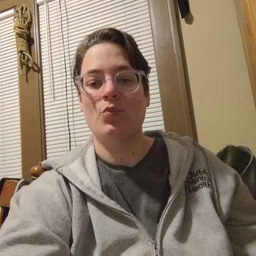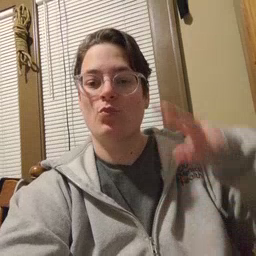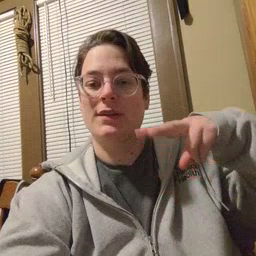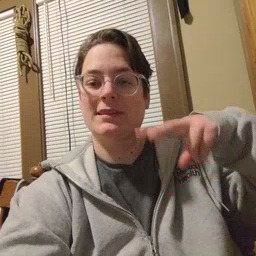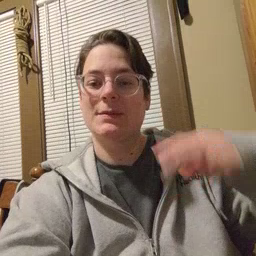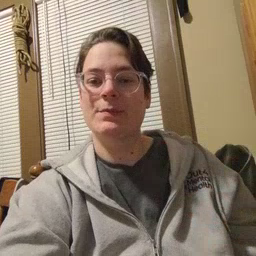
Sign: read